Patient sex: M
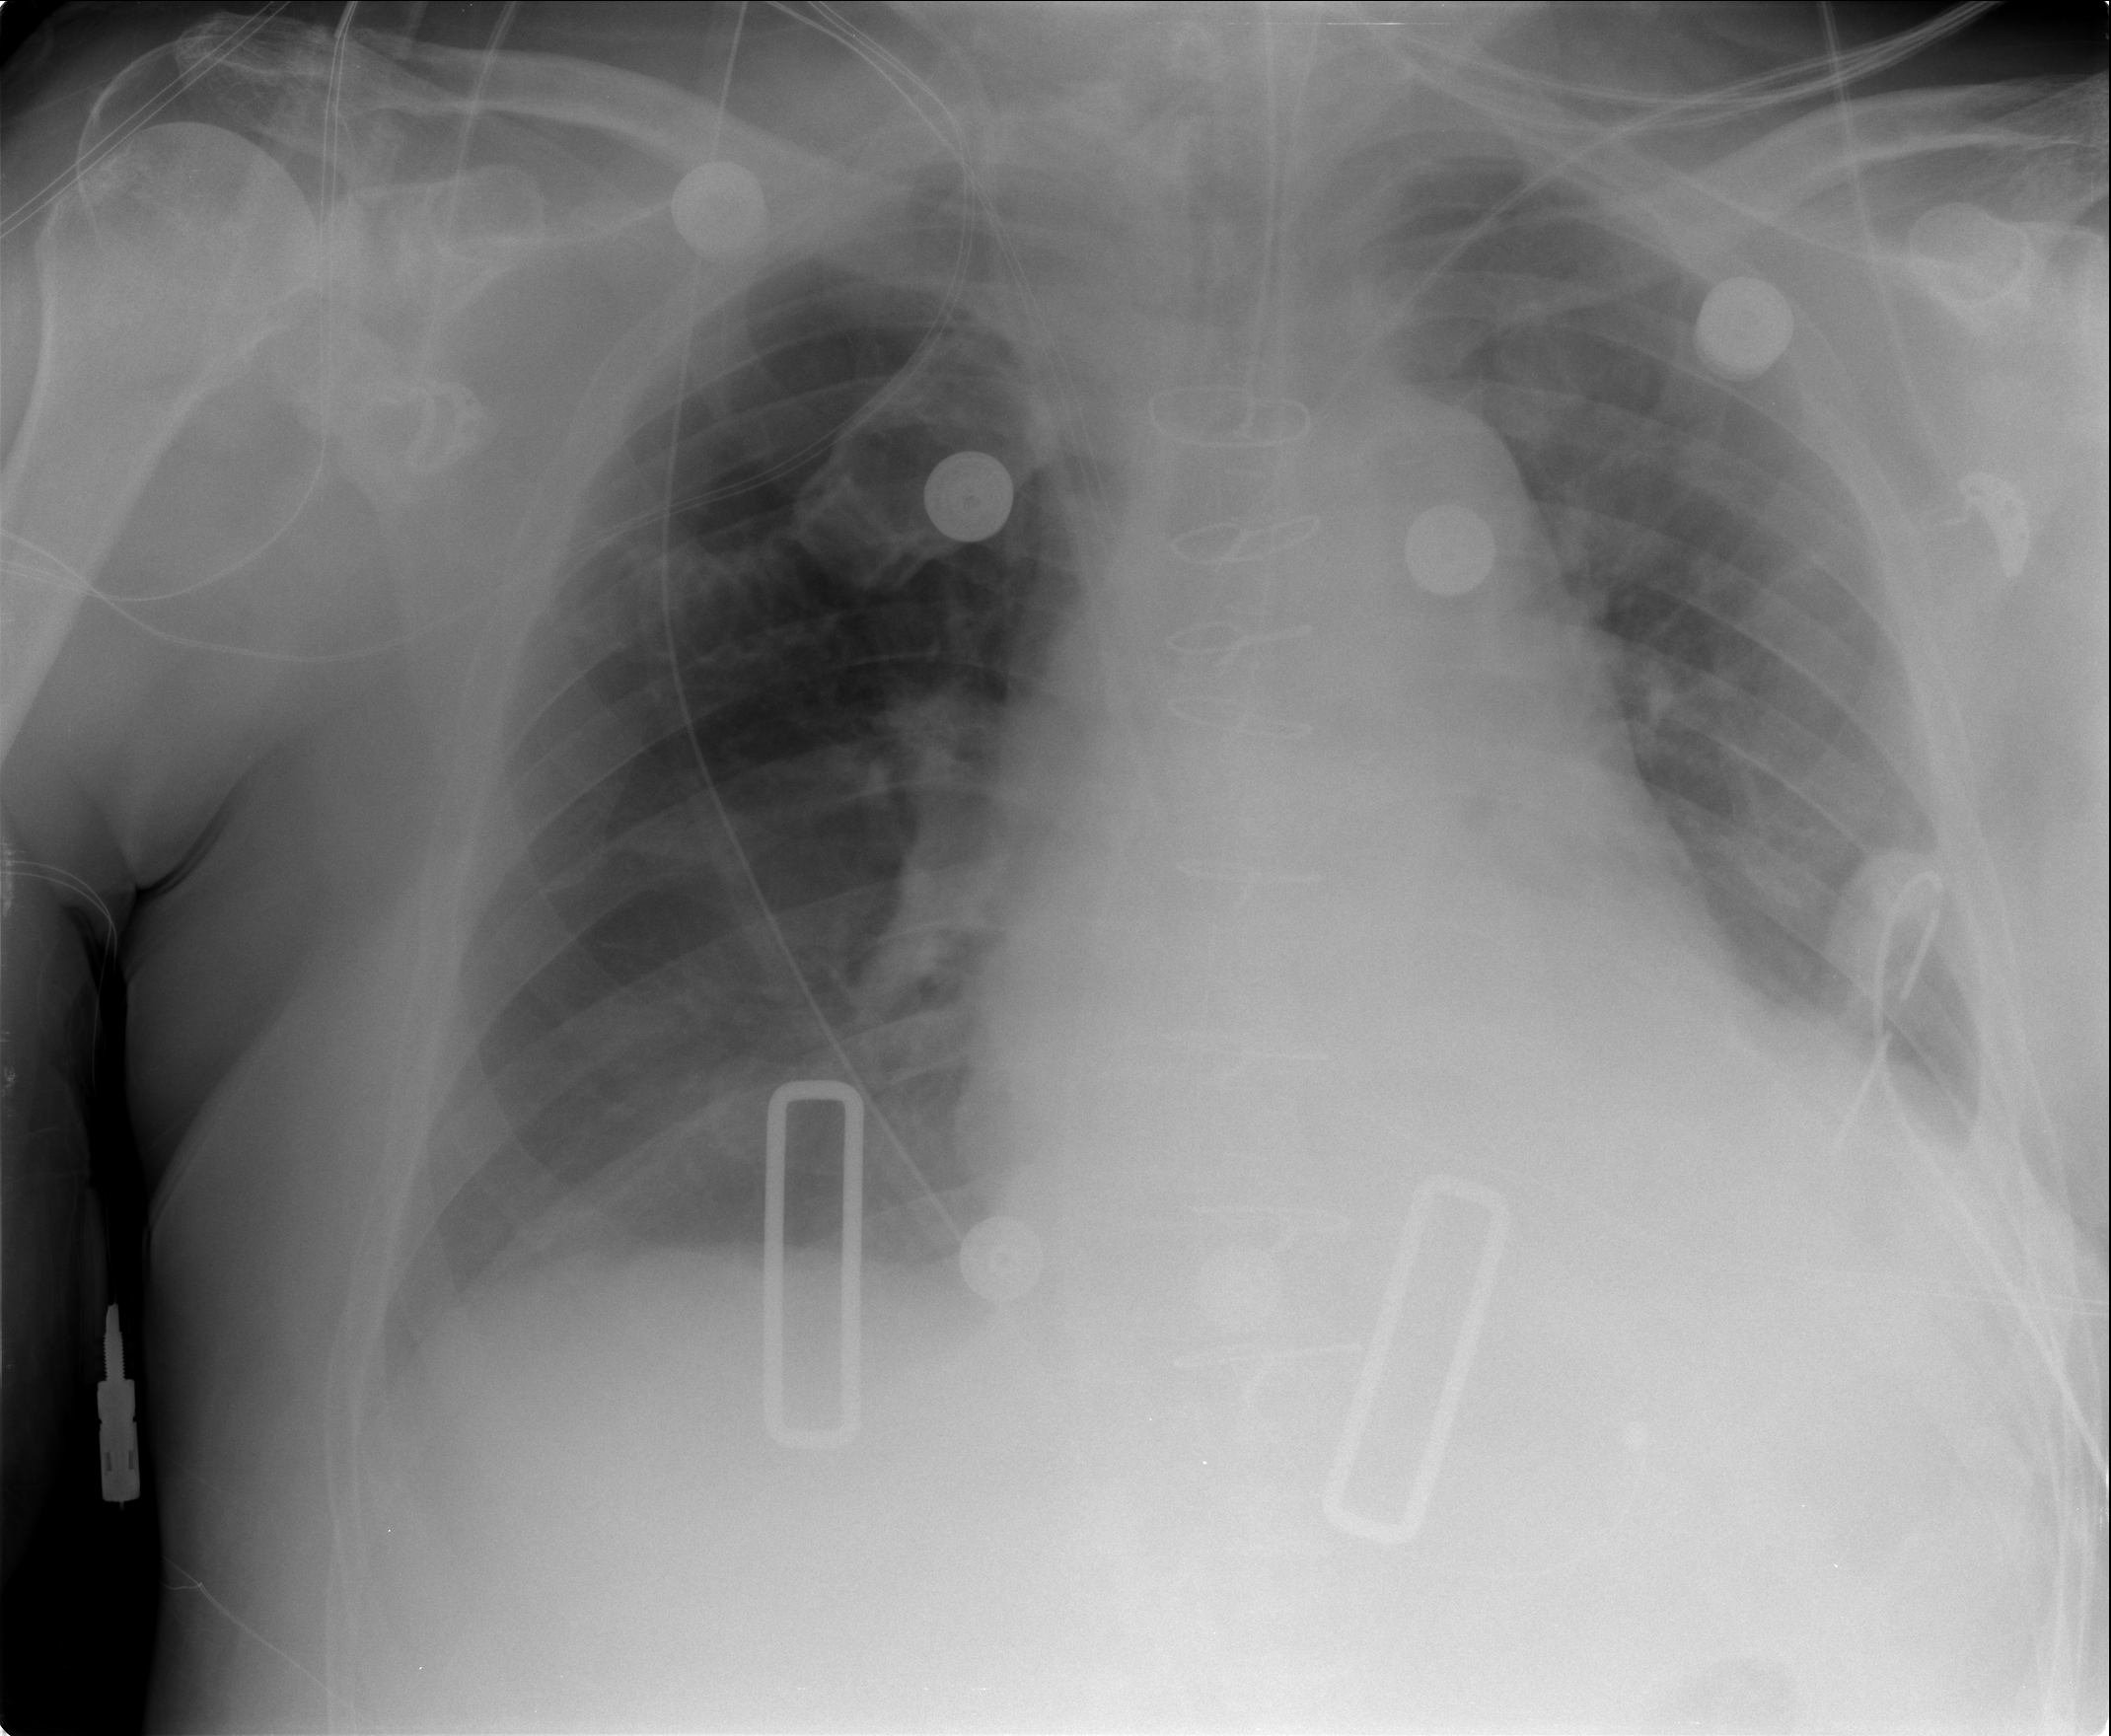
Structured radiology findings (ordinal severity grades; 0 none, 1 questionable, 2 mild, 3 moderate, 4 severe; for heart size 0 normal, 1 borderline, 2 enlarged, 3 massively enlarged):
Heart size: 2
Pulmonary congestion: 2
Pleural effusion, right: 2
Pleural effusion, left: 2
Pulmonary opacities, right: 1
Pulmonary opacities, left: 0
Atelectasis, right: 2
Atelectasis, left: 2